Interaction volume radius: 10 \u00c5
Interaction volume height: 30 \u00c5
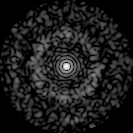
Disorder parameter: 0.824